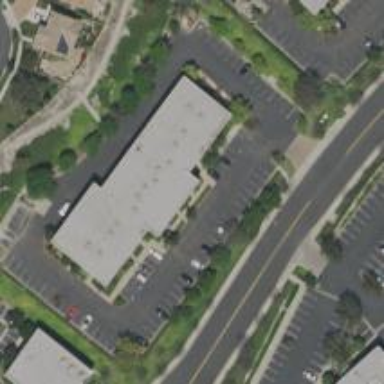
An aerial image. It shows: Commercial building.